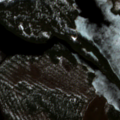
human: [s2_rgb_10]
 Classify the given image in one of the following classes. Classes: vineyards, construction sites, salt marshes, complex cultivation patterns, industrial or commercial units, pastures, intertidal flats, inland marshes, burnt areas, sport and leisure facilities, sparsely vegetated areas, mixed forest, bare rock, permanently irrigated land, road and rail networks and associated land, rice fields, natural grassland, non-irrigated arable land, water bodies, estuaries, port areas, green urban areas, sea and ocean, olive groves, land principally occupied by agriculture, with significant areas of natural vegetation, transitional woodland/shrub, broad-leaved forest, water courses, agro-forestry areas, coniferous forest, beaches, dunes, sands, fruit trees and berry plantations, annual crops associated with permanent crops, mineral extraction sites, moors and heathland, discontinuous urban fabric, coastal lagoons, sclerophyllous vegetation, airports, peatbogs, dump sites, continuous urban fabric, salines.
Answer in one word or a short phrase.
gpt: coniferous forest, transitional woodland/shrub, peatbogs, water bodies